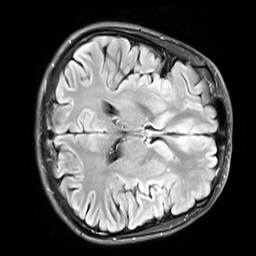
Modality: FLAIR
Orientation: axial
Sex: male
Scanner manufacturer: siemens
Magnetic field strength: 3 T
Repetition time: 10 s
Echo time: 0.09 s